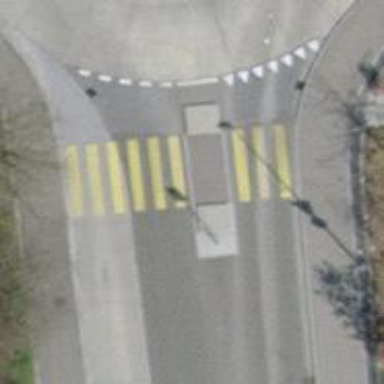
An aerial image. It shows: Marked road crossing.